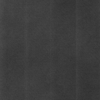
Label: dusty